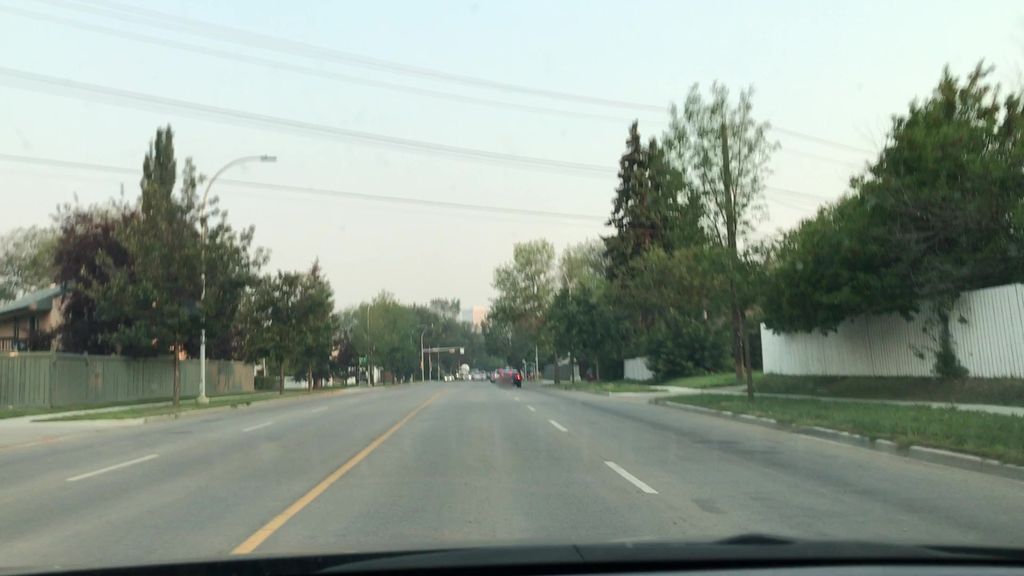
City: edmonton